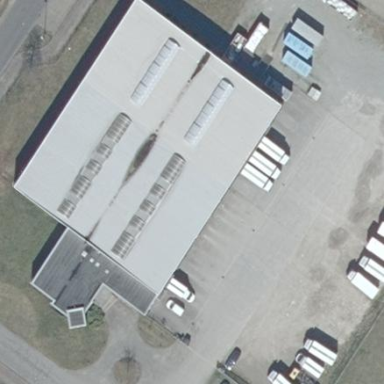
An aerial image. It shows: Industrial building with flat roof.